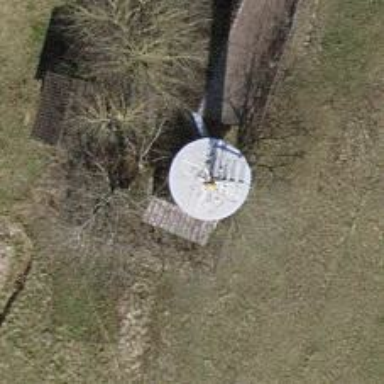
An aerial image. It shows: Communication tower.